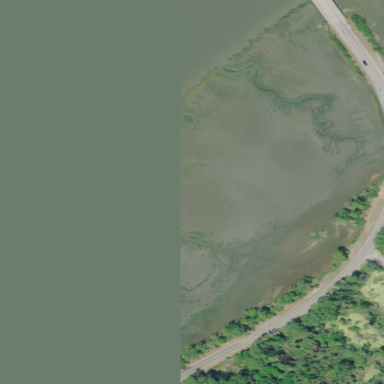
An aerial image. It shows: Tidal saltmarsh wetland.